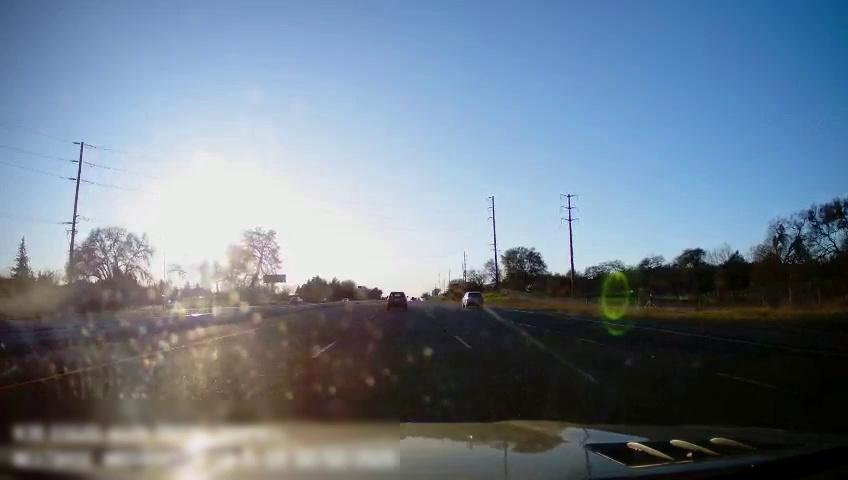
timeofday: Day
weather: Sunny
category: Drivable Space
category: Drivable Space
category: Vehicles | Car
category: Vehicles | Car
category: Vehicles | Truck
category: Lanes | Alternate Lane
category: Lanes | Alternate Lane
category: Lanes | Current Lane
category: Lanes | Current Lane
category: Lanes | Alternate Lane